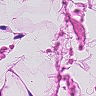
Metastatic tissue present: no